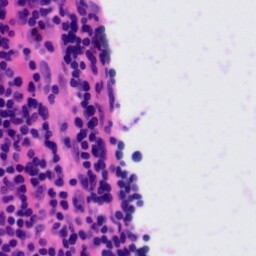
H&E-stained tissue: Tonsil